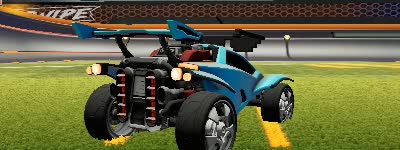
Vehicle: octane